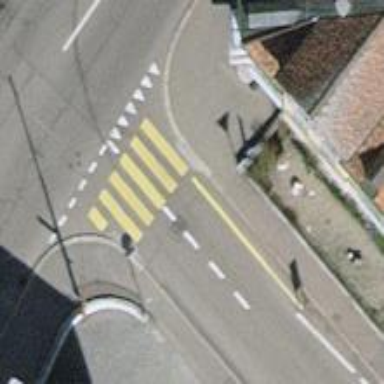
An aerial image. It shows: Zebra crossing on the road.